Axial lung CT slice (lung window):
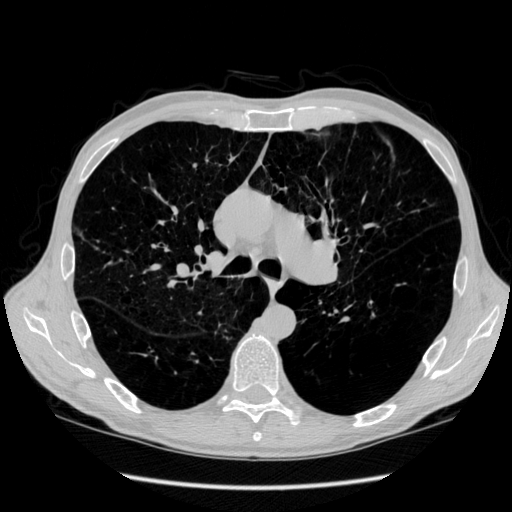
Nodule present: no